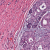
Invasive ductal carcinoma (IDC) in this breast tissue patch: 0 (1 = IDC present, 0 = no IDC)